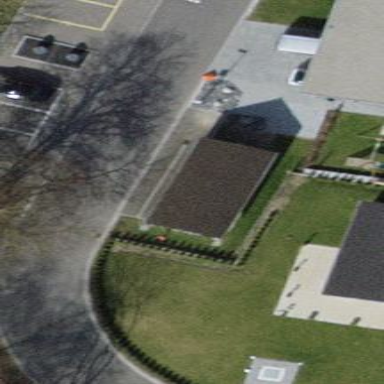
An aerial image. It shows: Service building.